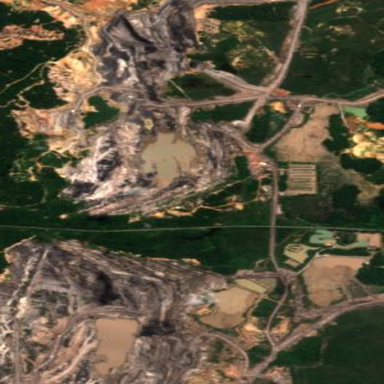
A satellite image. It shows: Quarry area.